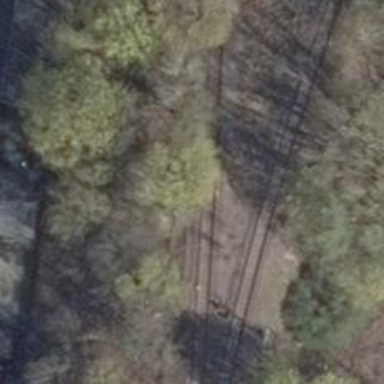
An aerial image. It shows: Railway junction.